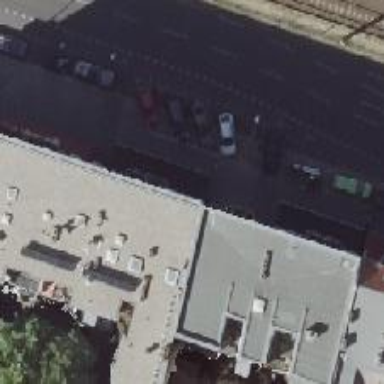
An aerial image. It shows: Restaurant.